Interaction volume radius: 10 \u00c5
Interaction volume height: 45 \u00c5
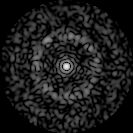
Disorder parameter: 0.845